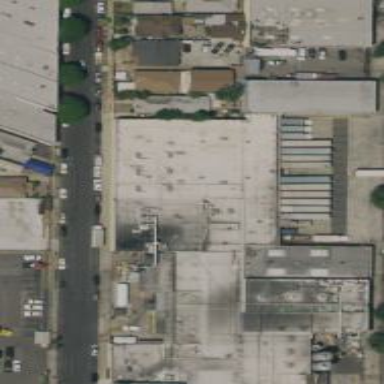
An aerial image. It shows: Factory building.